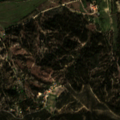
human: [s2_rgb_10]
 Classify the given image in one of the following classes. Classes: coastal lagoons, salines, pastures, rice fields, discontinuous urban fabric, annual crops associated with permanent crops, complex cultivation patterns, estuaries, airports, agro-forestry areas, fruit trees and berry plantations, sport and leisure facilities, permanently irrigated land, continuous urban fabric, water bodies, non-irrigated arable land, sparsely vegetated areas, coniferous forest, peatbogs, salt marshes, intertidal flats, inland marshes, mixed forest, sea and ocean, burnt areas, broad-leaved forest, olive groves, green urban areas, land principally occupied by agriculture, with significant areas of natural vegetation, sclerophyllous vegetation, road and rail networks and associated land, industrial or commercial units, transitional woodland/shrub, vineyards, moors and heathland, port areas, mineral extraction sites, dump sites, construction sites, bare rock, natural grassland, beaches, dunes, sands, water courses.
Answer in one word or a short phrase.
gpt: rice fields, mixed forest, transitional woodland/shrub